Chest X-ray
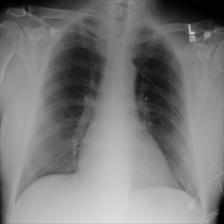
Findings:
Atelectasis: negative
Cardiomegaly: negative
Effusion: negative
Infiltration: negative
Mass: negative
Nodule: positive
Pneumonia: negative
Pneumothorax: negative
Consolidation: negative
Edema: negative
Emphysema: negative
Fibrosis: negative
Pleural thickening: negative
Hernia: negative